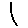
Label: star